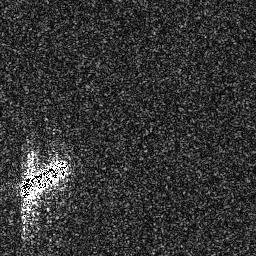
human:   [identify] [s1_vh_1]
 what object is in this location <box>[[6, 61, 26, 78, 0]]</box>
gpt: <ref>1 large ship at the left</ref>